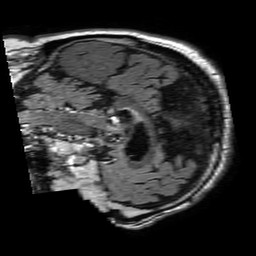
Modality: FLAIR
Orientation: sagittal
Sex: male
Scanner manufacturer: philips
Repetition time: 11 s
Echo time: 0.125 s